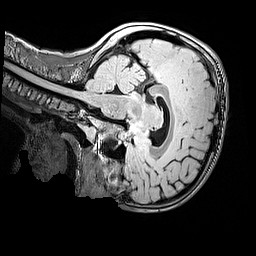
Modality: FLAIR
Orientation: sagittal
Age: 9
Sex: male
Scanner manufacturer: siemens
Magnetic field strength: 3 T
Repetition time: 5 s
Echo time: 0.388 s